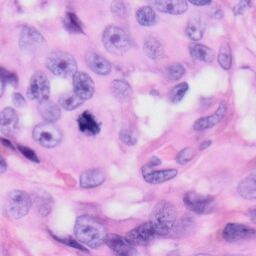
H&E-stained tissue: Skin